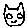
Label: cat